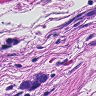
Metastatic tissue present: yes